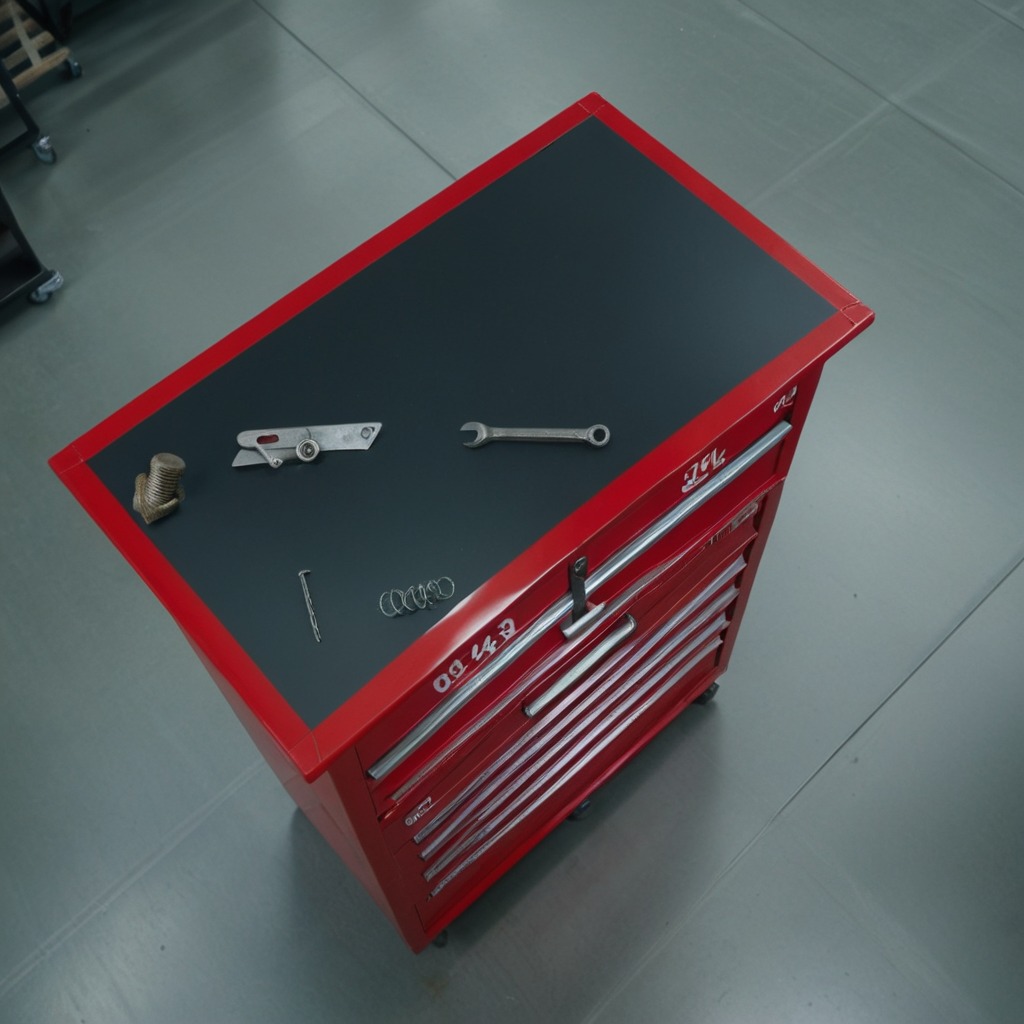
A utility knife, a metal machine screw, an iron nail, a coiled metal spring, and a wrench are lying on the toolbox surface in an airplane hangar workshop 8K.